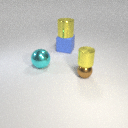
large cyan metal sphere behind small brown metal sphere